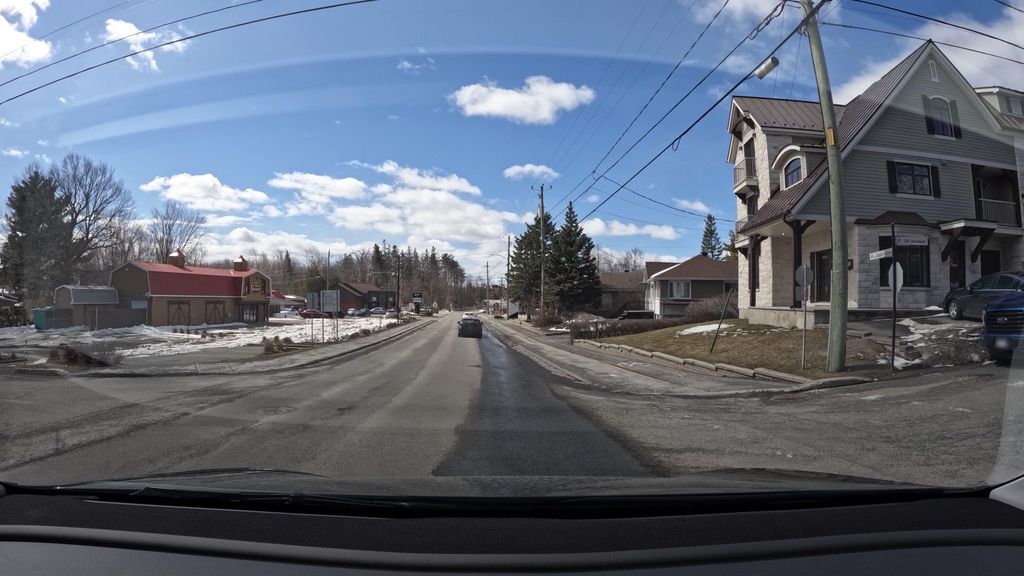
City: montreal